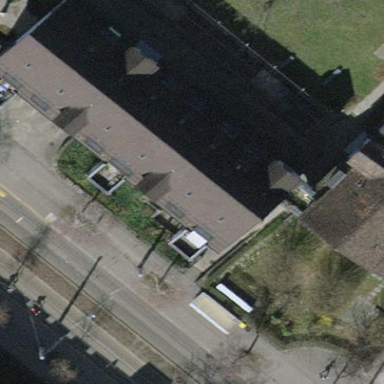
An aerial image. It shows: Apartments building with gambrel-shaped roof.